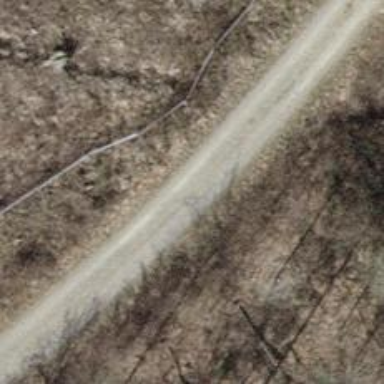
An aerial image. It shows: Gravel track with grade 2 quality.